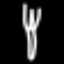
Label: fork